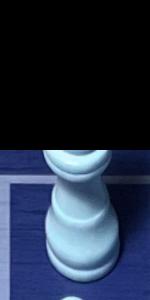
Label: King_White